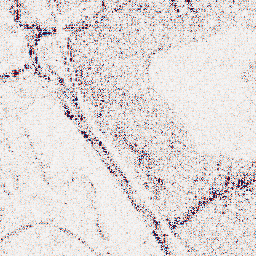
Category: wavelet
Decomposition family: wavelet_dwt
Decomposition parameters: wavelet: sym4
level: 1
Upsampling method: bicubic
Upsampling parameters: scale: 8
Upsampling scale: 8